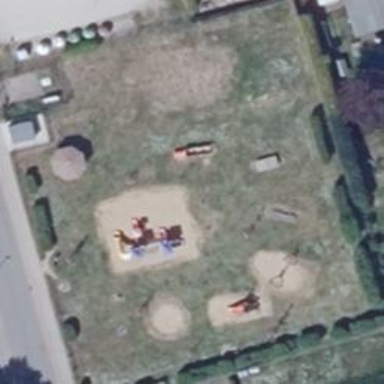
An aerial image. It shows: Playground area for leisure activities on the land.